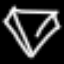
Label: diamond